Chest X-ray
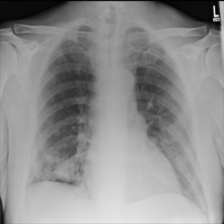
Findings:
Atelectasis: negative
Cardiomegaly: negative
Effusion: negative
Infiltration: negative
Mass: negative
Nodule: negative
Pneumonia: negative
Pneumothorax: negative
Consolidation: negative
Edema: negative
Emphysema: negative
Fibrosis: negative
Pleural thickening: negative
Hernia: negative